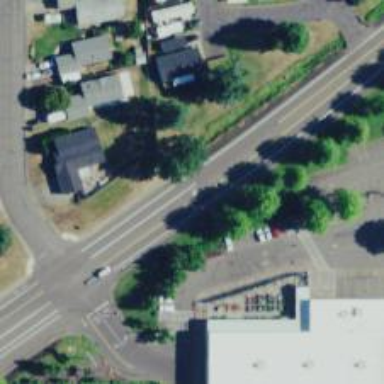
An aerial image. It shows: Secondary road with sidewalk on the left.